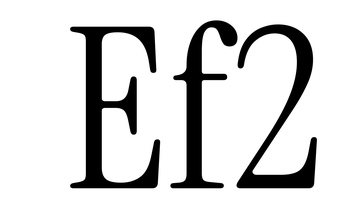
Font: InstrumentSerif-Regular